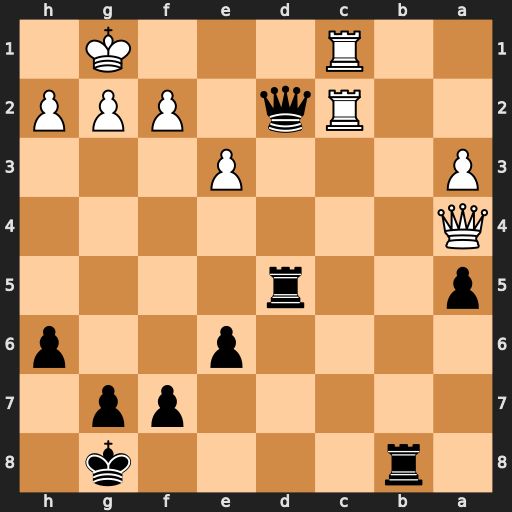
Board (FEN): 1r4k1/5pp1/4p2p/p2r4/Q7/P3P3/2Rq1PPP/2R3K1
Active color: b
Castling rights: -
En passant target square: -
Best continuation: Qd1+ Rxd1 Rxd1#